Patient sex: F
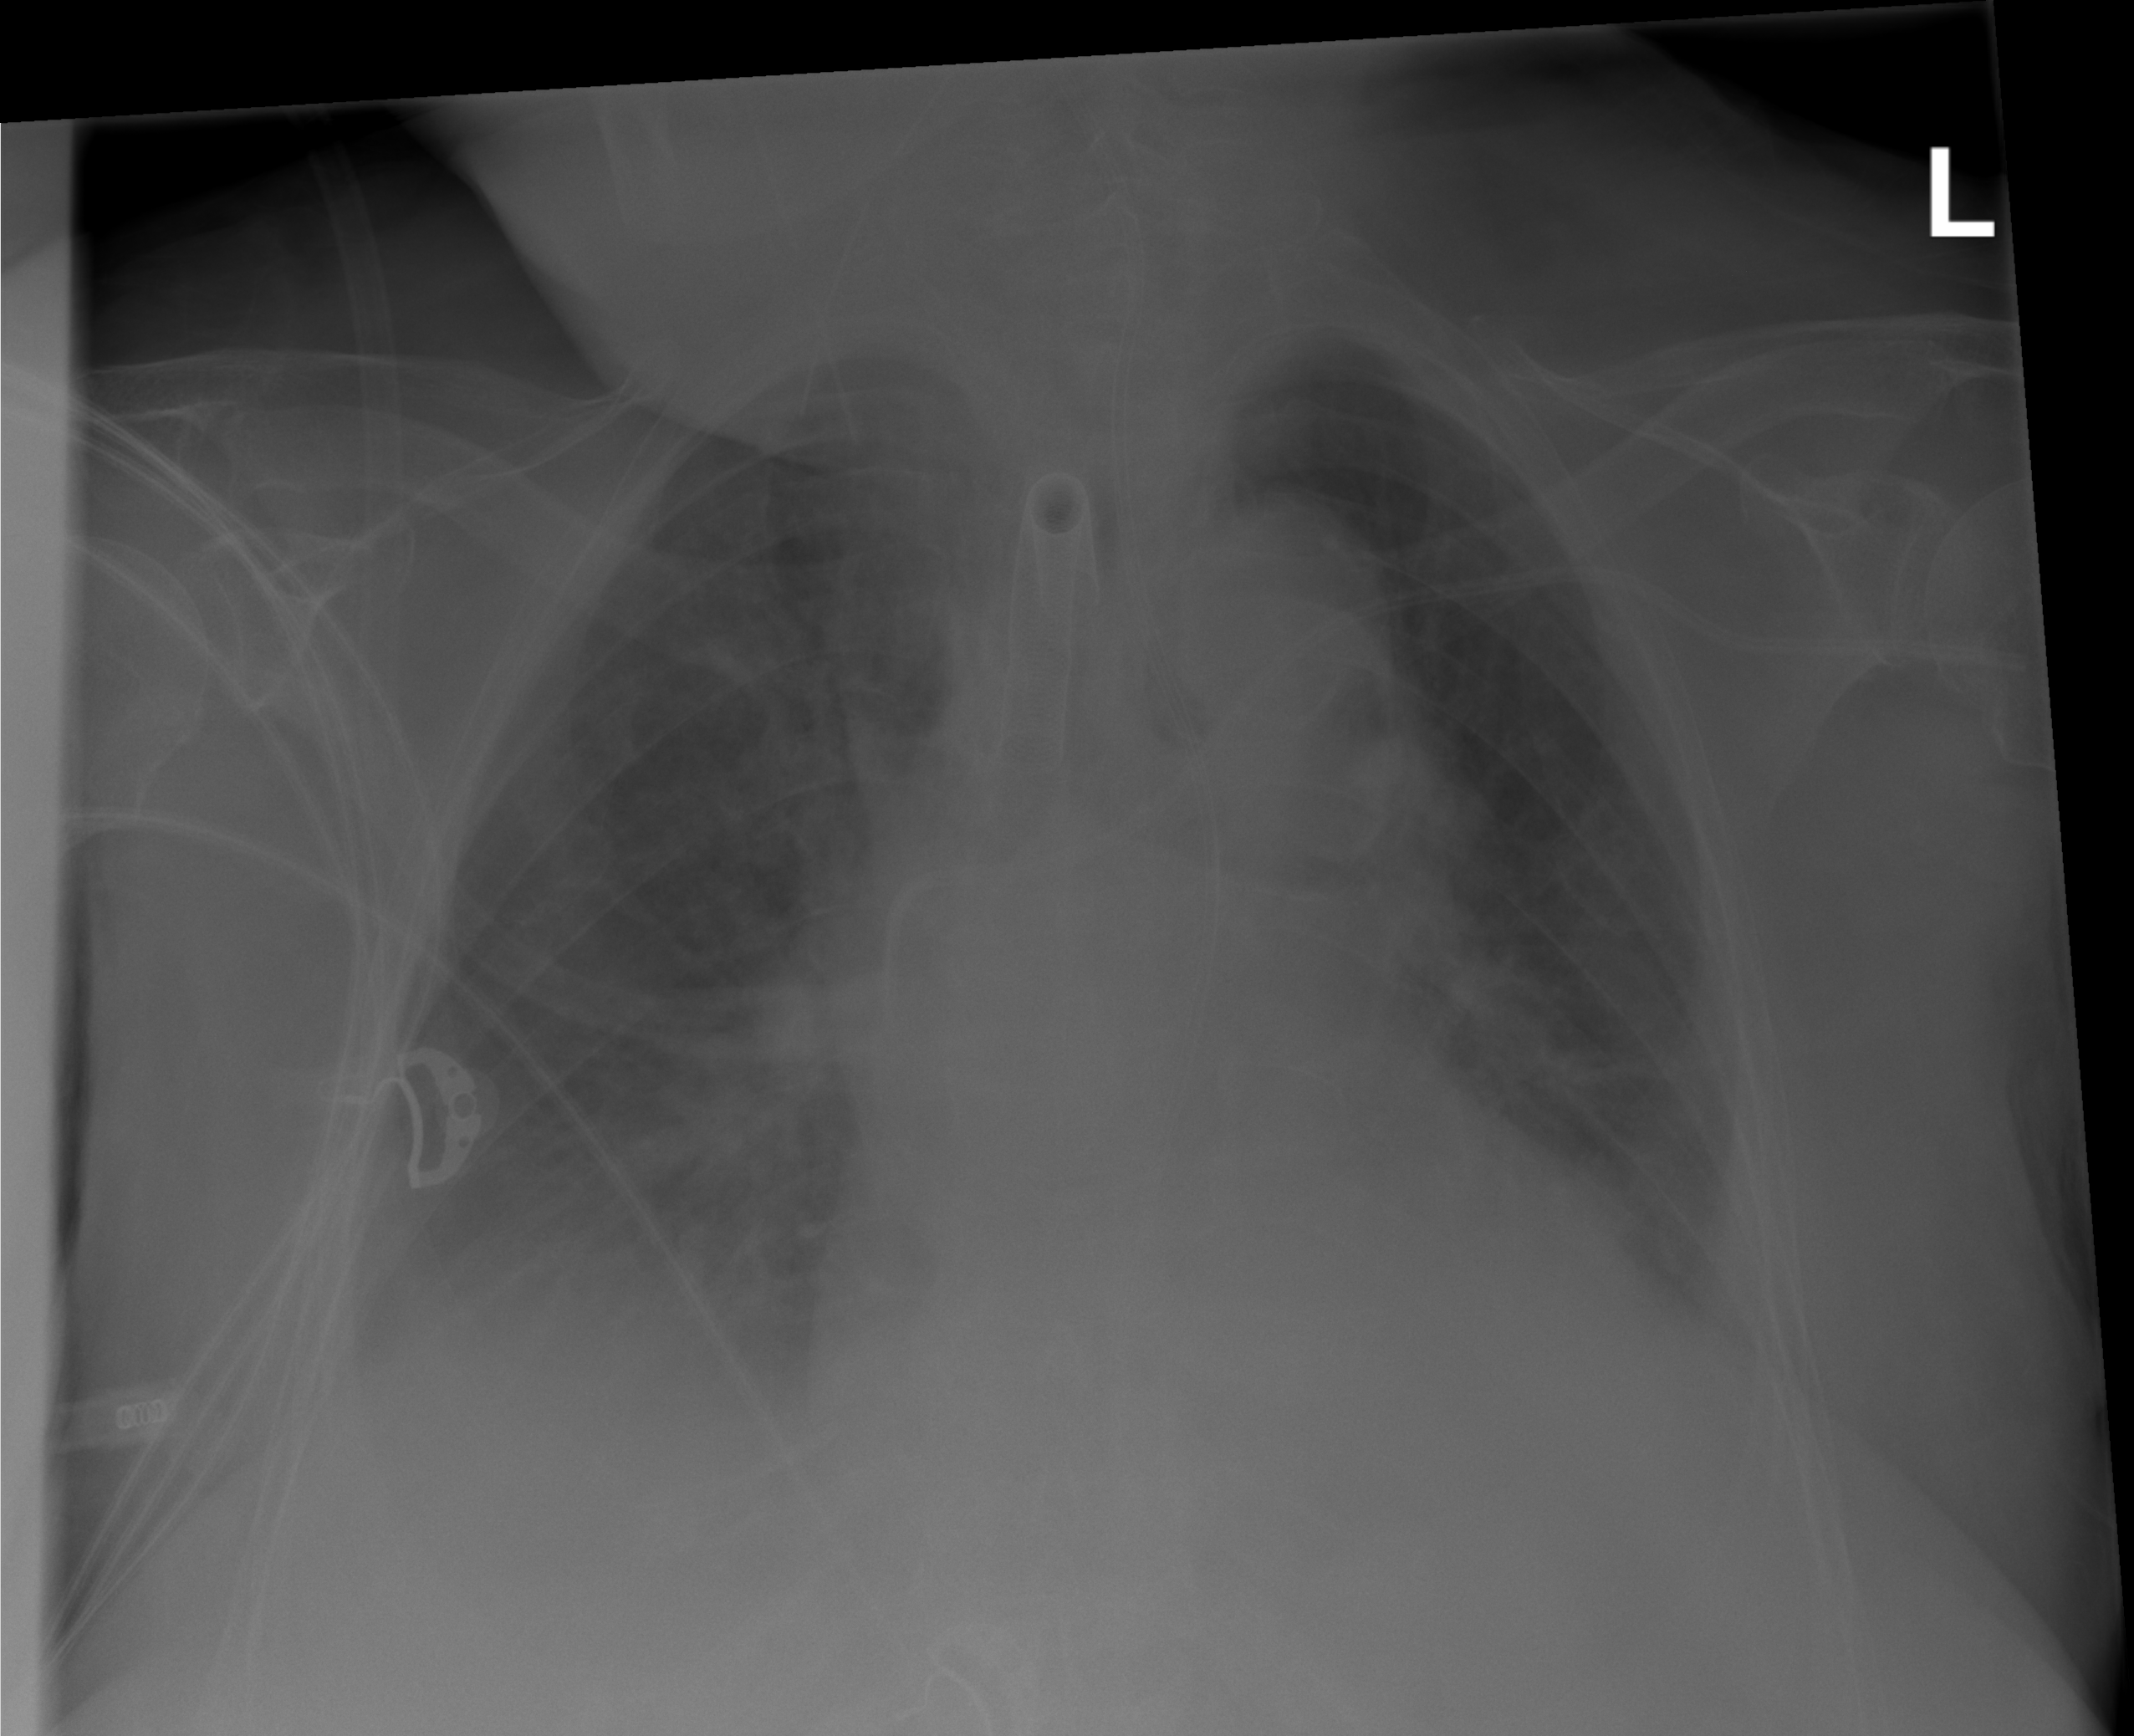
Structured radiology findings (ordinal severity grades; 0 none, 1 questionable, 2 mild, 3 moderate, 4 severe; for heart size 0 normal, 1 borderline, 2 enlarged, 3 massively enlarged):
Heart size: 1
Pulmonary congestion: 2
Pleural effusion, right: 2
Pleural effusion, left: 1
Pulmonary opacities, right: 0
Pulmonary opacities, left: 0
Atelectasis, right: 2
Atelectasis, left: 0